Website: lowes
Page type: payment
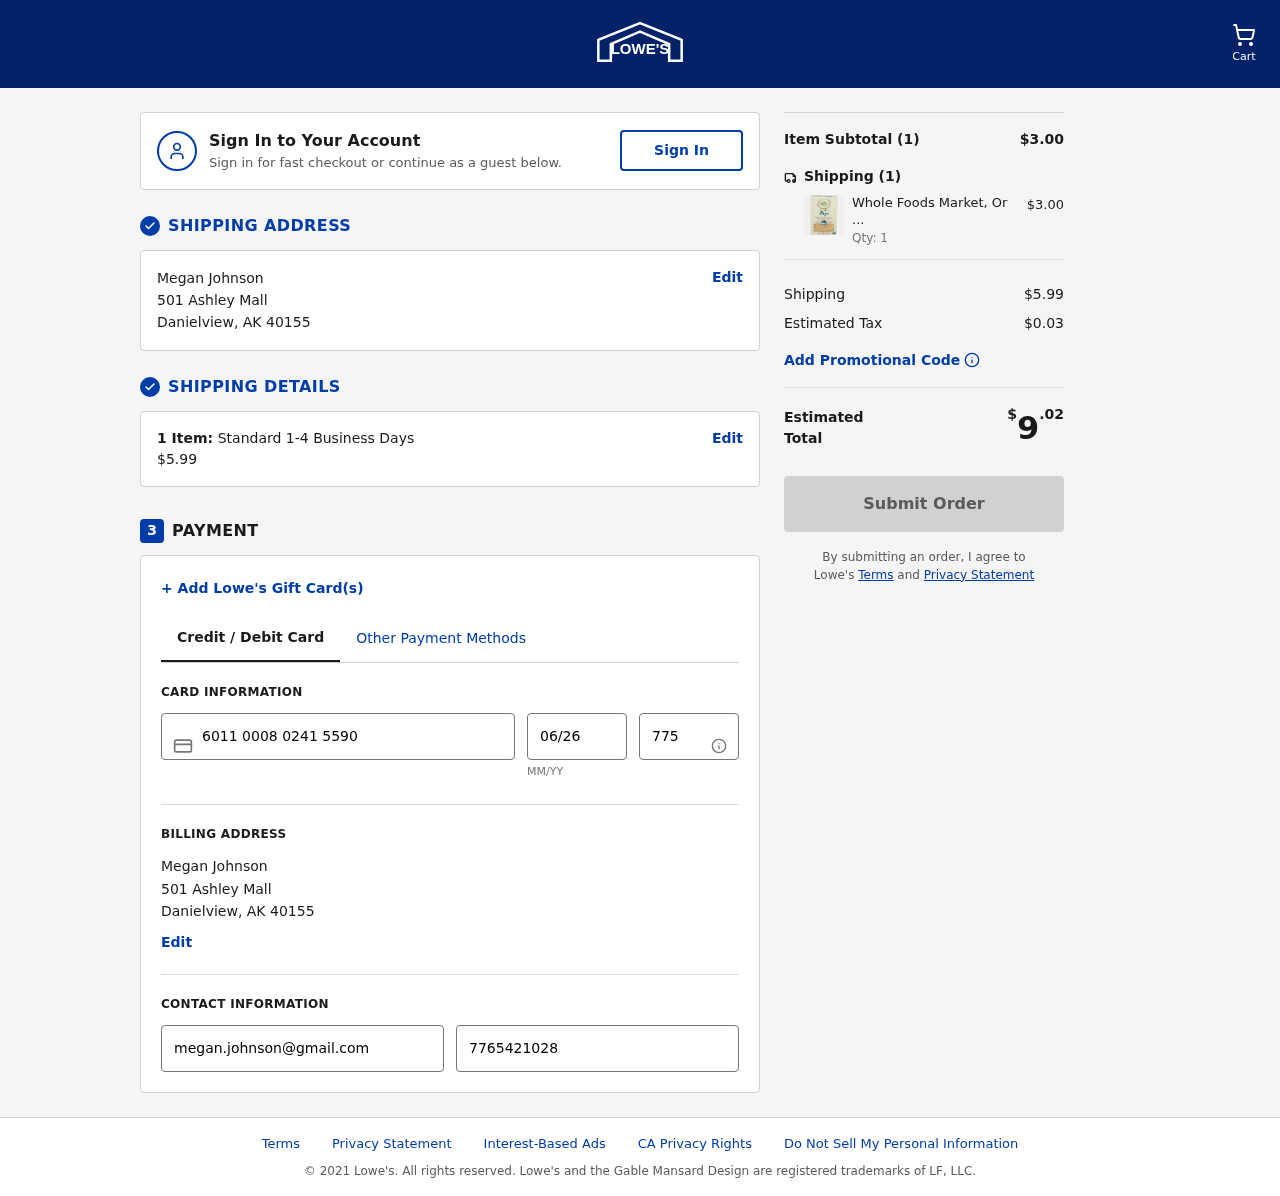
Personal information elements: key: PII_CARD_CVV
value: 775
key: PII_CARD_EXPIRY
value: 06/26
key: PII_CARD_NUMBER
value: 6011 0008 0241 5590
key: PII_CITY
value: Danielview
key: PII_EMAIL
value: megan.johnson@gmail.com
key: PII_FULLNAME
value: Megan Johnson
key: PII_PHONE
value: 7765421028
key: PII_POSTCODE
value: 40155
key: PII_STATE_ABBR
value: AK
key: PII_STREET
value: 501 Ashley Mall
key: PII_FULLNAME2
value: Megan Johnson
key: PII_CITY2
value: Danielview
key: PII_STATE_ABBR2
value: AK
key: PII_POSTCODE_FULL
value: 40155
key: PII_POSTCODE_NUMERIC
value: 40155
Product elements: key: PRODUCT1_NAME
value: Whole Foods Market, Organic Orzo, 16 oz
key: PRODUCT1_PRICE
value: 3
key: PRODUCT1_QUANTITY
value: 1
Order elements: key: ORDER_NUM_ITEMS
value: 1
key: ORDER_SHIPPING_COST
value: $5.99
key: ORDER_NUM_ITEMS2
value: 1
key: ORDER_SUBTOTAL
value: $3.00
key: ORDER_NUM_ITEMS3
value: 1
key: ORDER_SHIPPING_COST2
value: $5.99
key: ORDER_TAX
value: $0.03
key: ORDER_TOTAL
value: $9.02